Question: as the graph
I hope I could get the result like red line, just use formula in one row
I try everything I could think of, but it all doesn't work

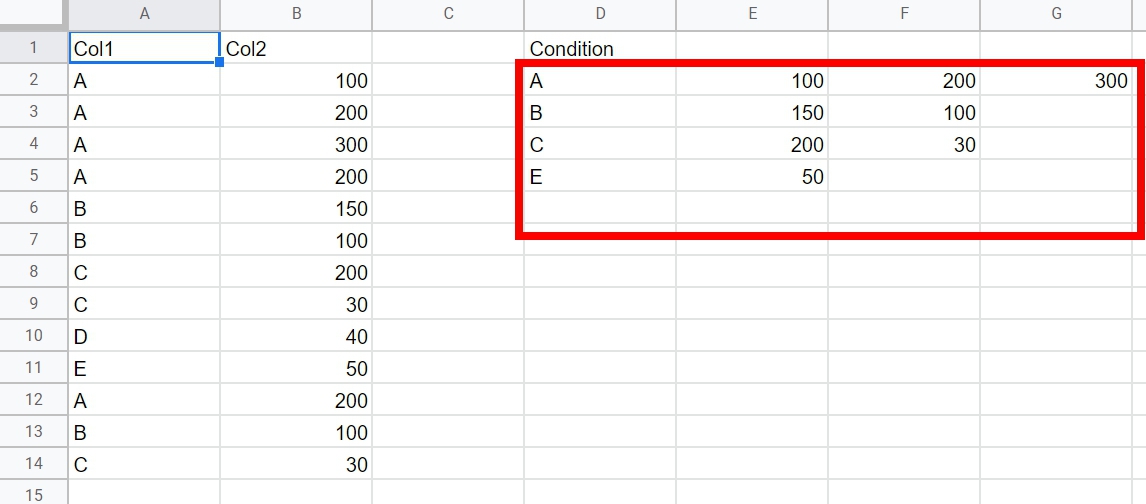
Answer: use:
'''
=ARRAYFORMULA(SPLIT(FLATTEN(QUERY(TRANSPOSE(QUERY(QUERY(
UNIQUE({A2:B, B2:B}),
"select Col1,max(Col2)
where Col1 is not null
group by Col1
pivot Col3"),
"offset 1", 0)),,9^9)), " "))
'''
<URL>